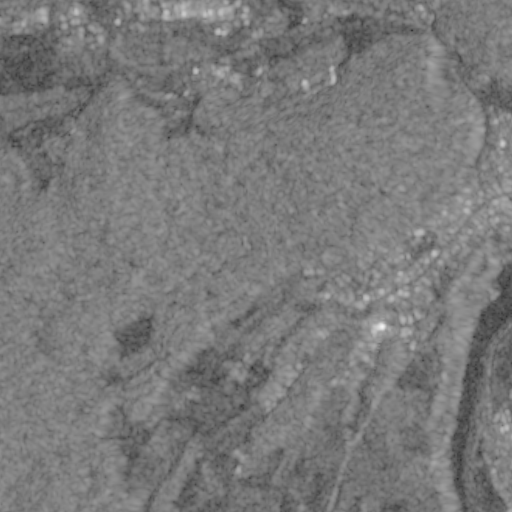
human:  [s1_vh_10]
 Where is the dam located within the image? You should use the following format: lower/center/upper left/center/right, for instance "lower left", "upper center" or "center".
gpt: The dam is located in the center right of the image.
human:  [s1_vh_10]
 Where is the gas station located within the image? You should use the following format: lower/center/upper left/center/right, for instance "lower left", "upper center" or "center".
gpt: The gas station is located in the upper right of the image.
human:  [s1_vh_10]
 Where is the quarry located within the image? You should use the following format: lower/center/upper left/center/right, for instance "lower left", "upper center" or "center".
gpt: The quarry is located in the upper left of the image.
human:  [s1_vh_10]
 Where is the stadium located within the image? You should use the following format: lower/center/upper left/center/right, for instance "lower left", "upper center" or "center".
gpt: The stadium is located in the lower center of the image.
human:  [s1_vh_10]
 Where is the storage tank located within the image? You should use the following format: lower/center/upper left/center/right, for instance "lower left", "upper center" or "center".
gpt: The storage tank is located in the lower center of the image.
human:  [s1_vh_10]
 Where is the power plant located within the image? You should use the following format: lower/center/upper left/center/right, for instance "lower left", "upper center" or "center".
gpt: There is no power plant in the image.

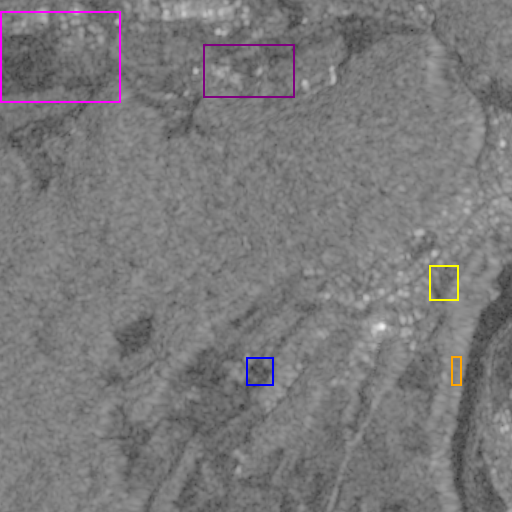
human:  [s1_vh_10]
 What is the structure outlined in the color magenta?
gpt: The structure outlined in magenta is a crop field.
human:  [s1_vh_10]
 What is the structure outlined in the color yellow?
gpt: The structure outlined in yellow is a park.
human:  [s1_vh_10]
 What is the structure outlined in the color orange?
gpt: The structure outlined in orange is a parking lot.
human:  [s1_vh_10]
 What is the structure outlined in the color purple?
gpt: The structure outlined in purple is a quarry.
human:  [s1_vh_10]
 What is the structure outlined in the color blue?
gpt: The structure outlined in blue is a stadium.
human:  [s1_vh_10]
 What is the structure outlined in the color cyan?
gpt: There is no cyan outline.